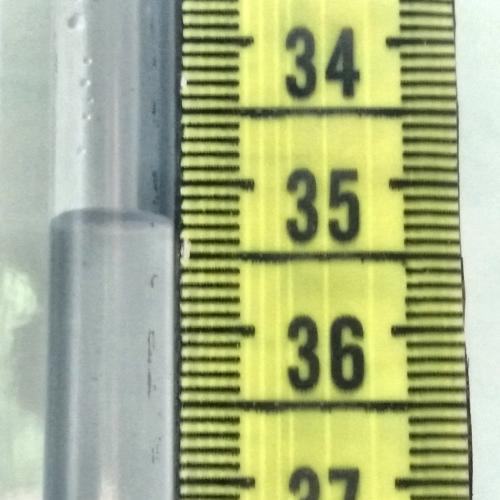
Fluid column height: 35.3 cm